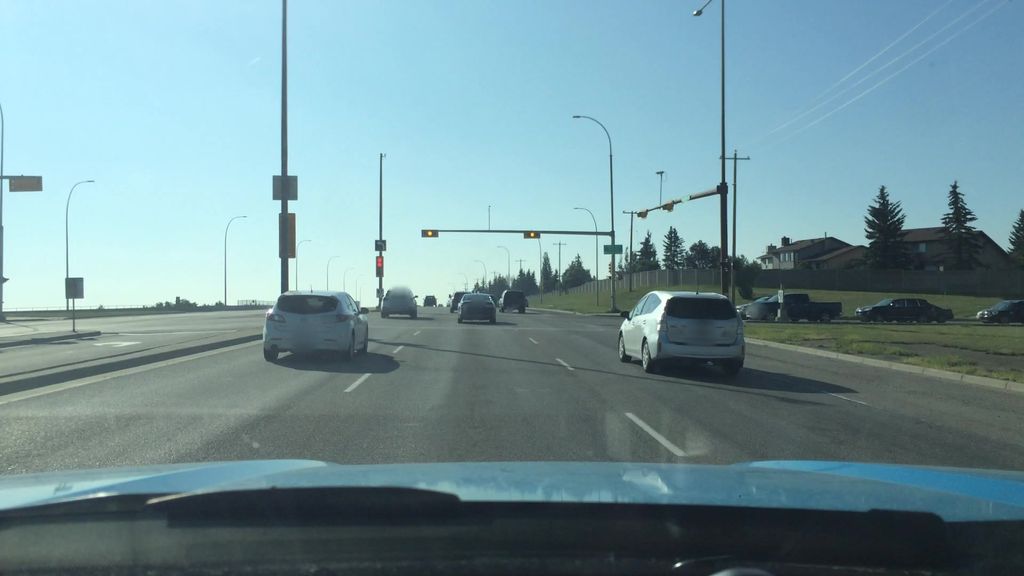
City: calgary